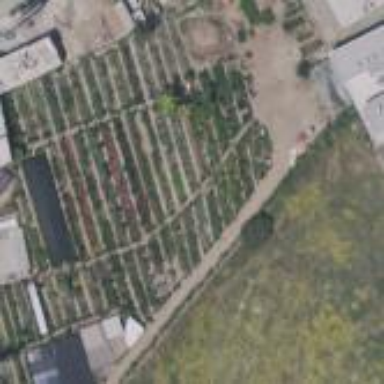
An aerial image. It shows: Plant nursery area.